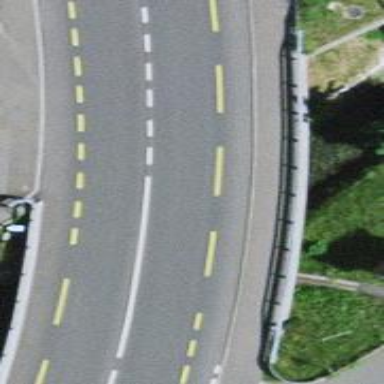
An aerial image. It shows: Bridge with asphalt surface over primary highway. There is designated cycle lane on the bridge.